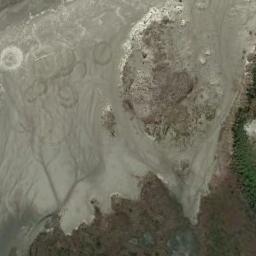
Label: wetland